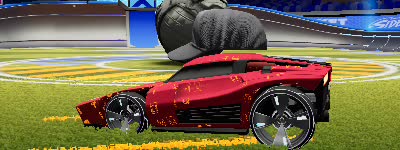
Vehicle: breakout